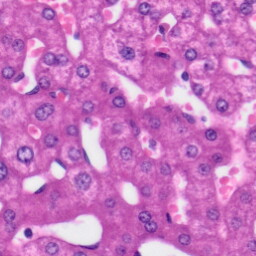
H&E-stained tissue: Liver